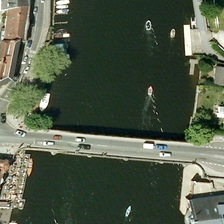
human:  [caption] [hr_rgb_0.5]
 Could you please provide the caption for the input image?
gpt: many buildings and several green trees are in two sides of a river with a boat over it .

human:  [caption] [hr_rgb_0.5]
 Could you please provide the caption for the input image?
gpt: many buildings and several green trees are in two sides of a river with a boat over it .

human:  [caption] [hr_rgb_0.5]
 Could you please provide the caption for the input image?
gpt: many buildings and several green trees are in two sides of a river with a boat over it .

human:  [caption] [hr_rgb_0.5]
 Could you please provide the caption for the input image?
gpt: many buildings and several green trees are in two sides of a river with a boat over it .

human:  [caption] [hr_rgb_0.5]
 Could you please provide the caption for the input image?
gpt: many buildings and several green trees are in two sides of a river with a boat over it .